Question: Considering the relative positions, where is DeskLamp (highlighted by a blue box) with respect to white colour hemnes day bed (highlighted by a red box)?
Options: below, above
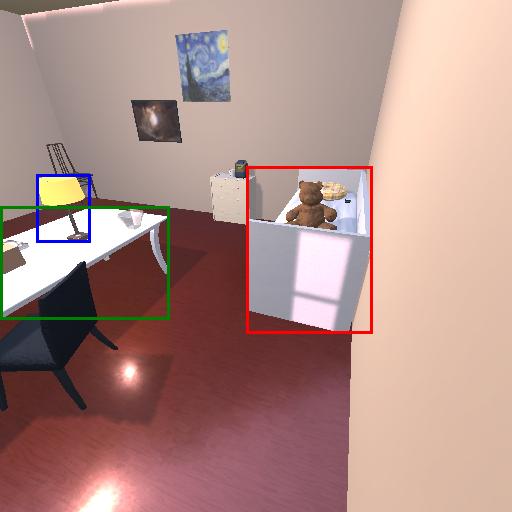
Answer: below